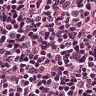
Metastatic tissue present: no